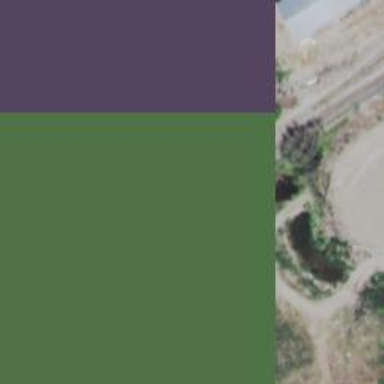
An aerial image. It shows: Abandoned railway.